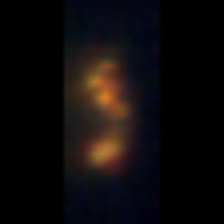
Taxon: Unknown_detritus
Group: Unknown